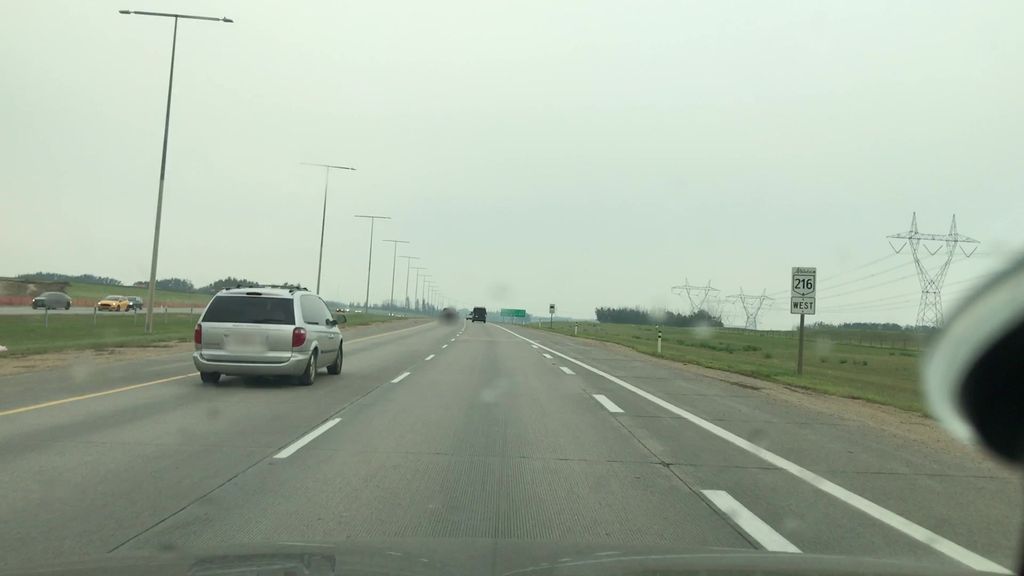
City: edmonton